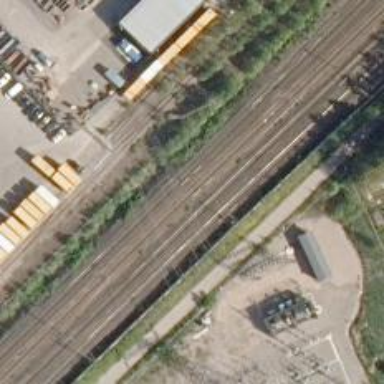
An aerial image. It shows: Neutral section for electricity along the railway.